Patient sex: M
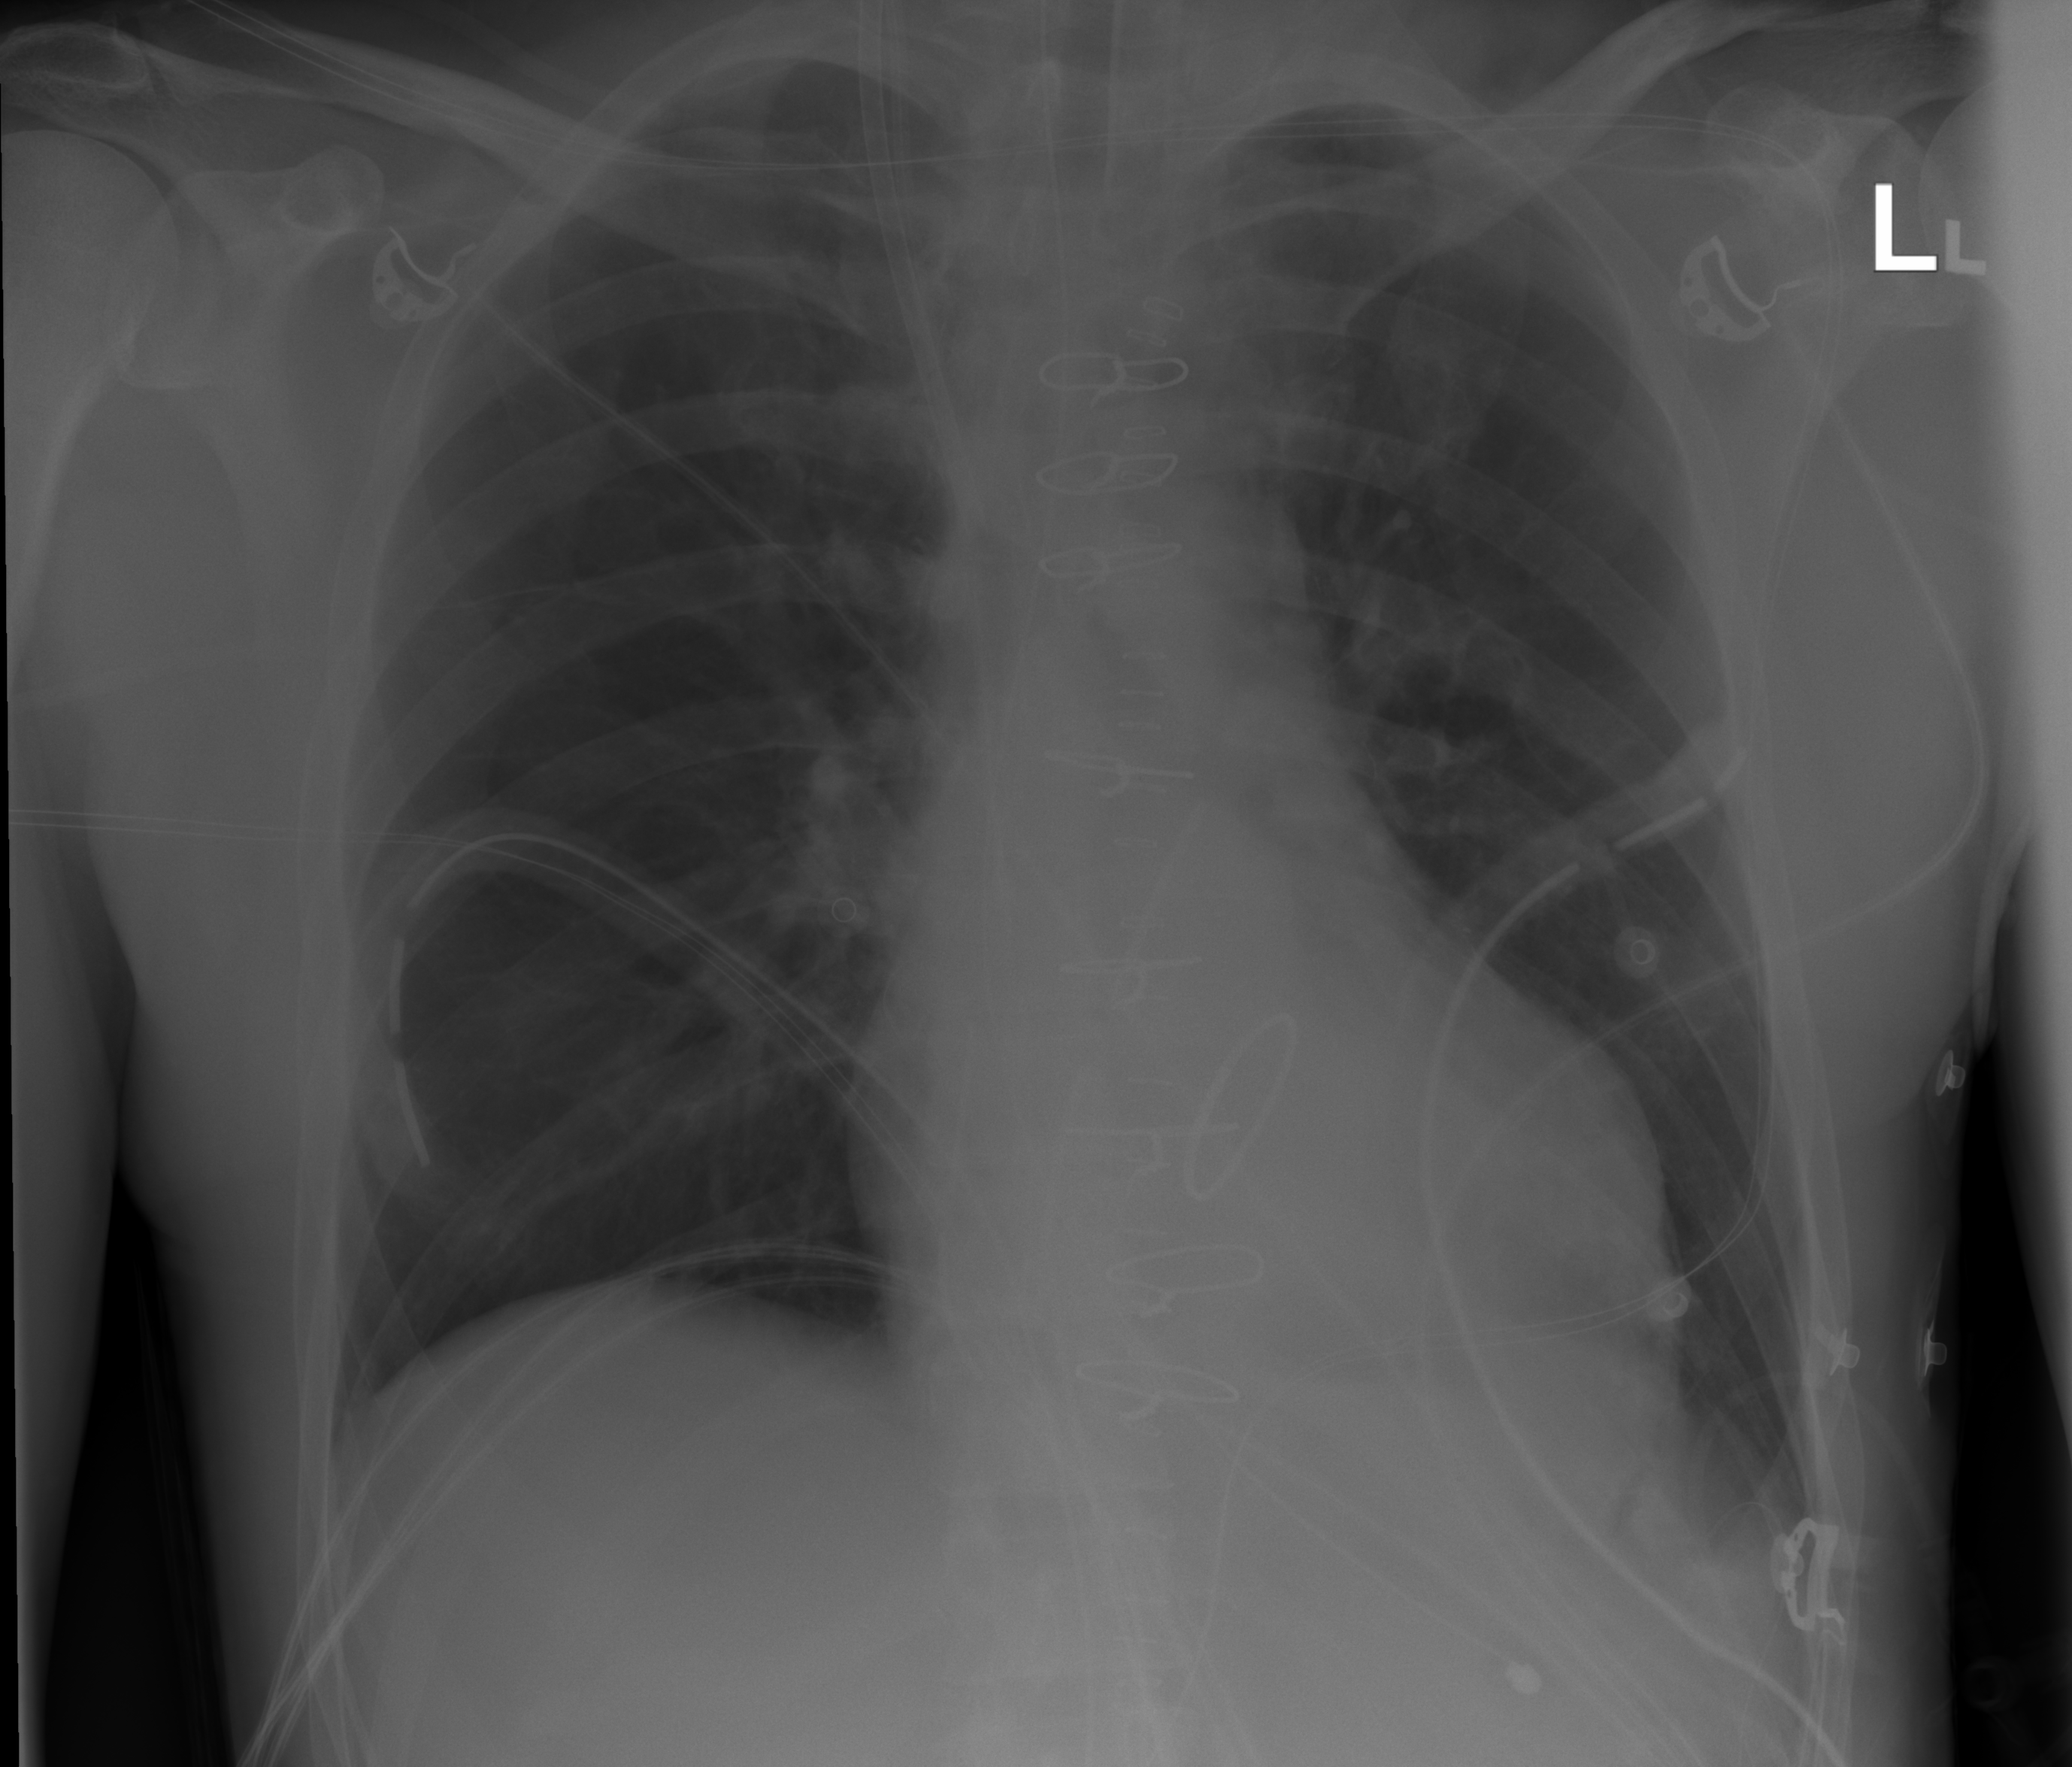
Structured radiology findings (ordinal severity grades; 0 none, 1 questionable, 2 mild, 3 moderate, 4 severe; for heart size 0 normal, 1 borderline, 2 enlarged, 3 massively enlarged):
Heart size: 0
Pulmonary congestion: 0
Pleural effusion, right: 0
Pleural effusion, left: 0
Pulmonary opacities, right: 0
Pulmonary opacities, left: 0
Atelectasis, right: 1
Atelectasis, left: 1